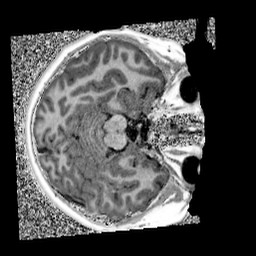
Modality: UNIT1
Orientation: axial
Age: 9
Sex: male
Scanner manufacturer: siemens
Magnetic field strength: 3 T
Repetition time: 4 s
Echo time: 0.00299 s